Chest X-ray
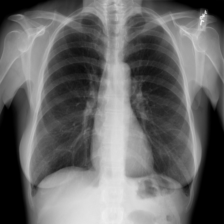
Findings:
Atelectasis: negative
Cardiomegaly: negative
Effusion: negative
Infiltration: negative
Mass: negative
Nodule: negative
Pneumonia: negative
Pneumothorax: negative
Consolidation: negative
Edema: negative
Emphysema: negative
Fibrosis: negative
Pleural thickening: negative
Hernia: negative